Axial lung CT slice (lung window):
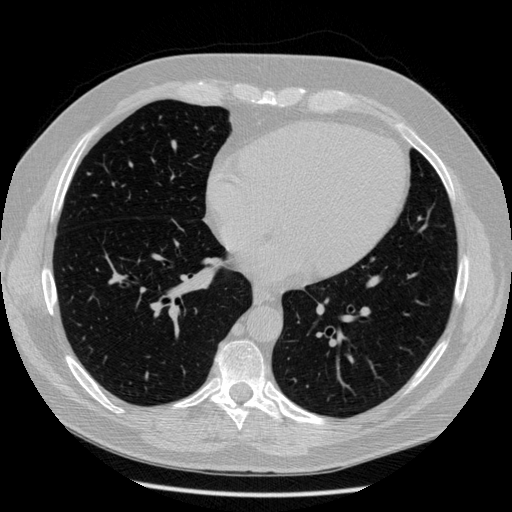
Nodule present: no